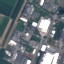
Land use / land cover: Industrial